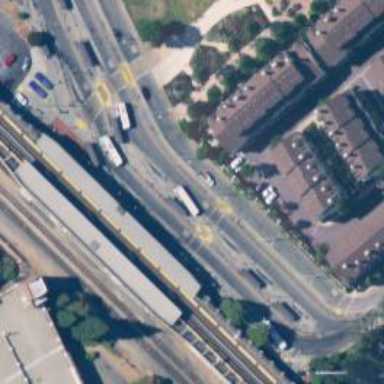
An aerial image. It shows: Busway road.